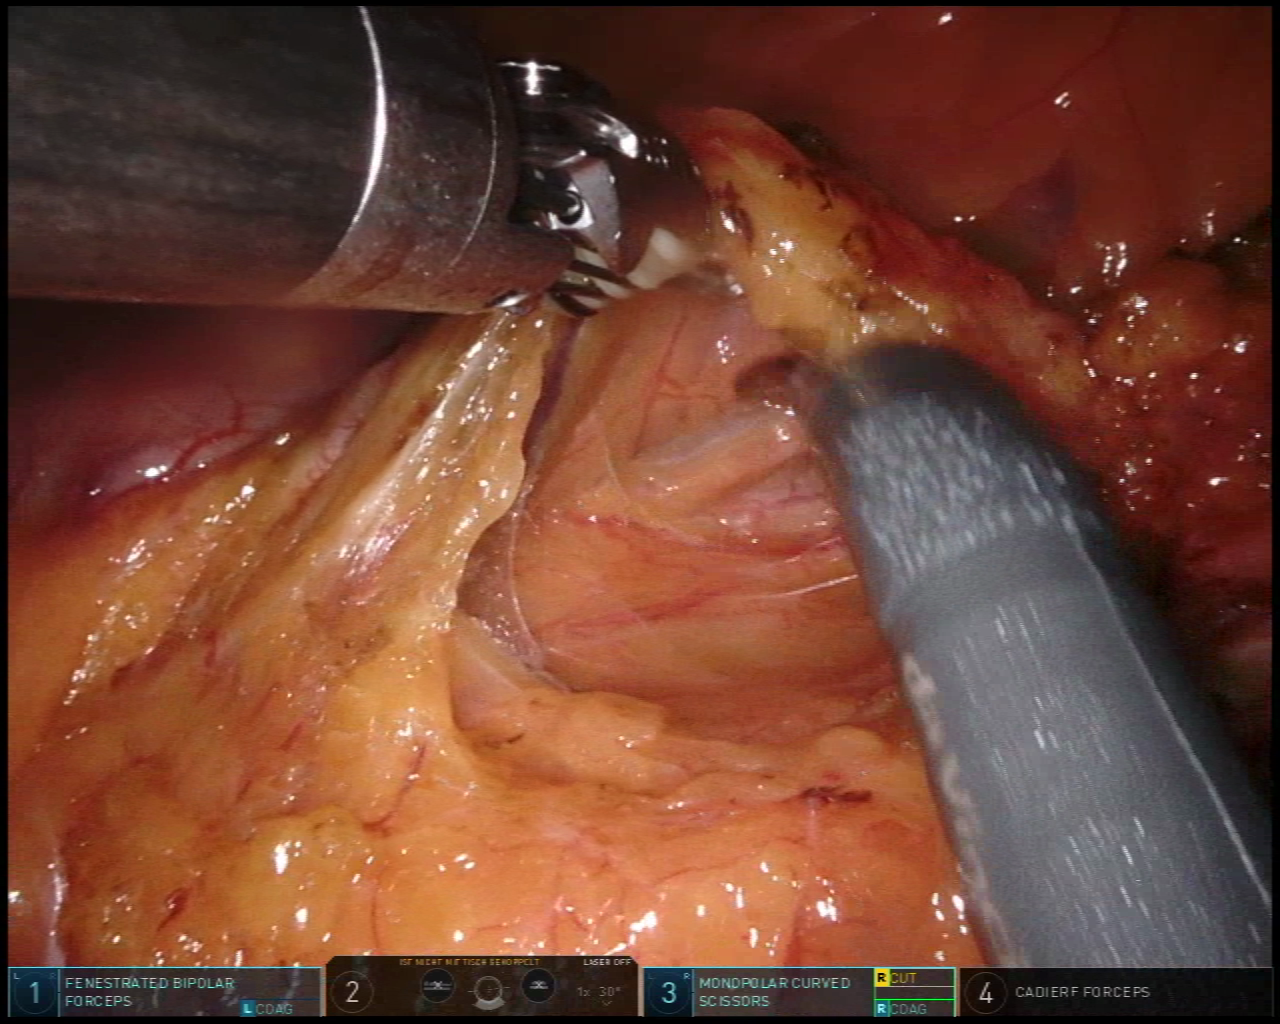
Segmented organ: ureter
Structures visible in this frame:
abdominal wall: no
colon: no
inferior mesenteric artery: no
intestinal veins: no
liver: no
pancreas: no
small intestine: no
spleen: no
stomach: no
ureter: yes
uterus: no
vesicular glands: no